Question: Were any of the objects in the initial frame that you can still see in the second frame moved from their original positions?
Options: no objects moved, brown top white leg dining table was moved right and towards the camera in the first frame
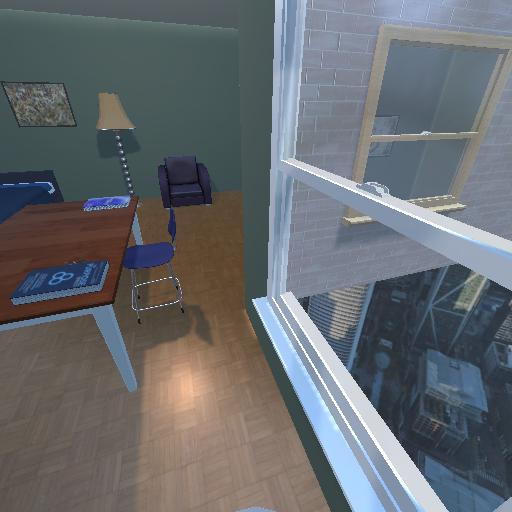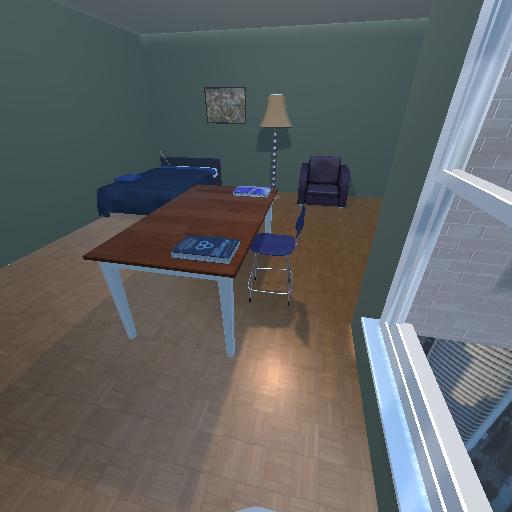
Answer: no objects moved